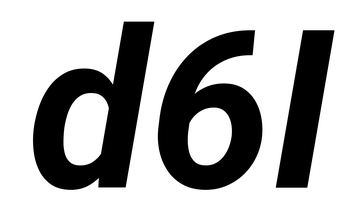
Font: Roboto-Italic_Bold_Italic